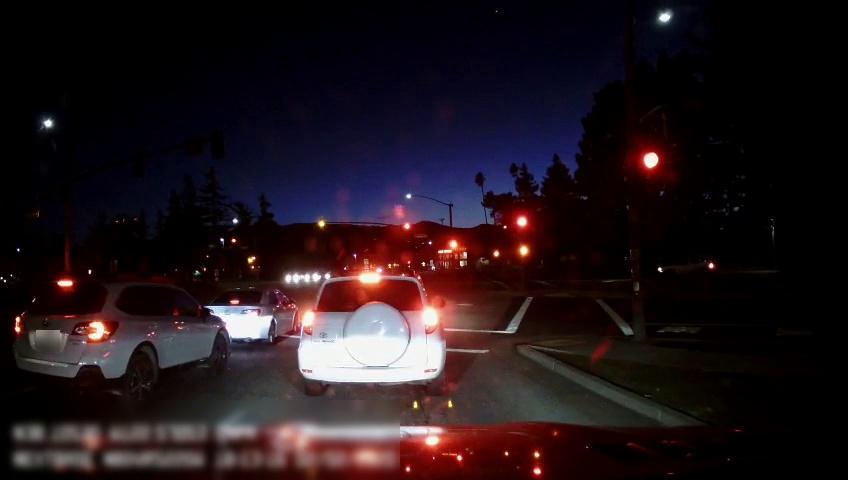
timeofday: Night
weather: Other
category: Drivable Space
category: Vehicles | SUV
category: Vehicles | SUV
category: Vehicles | Car
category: Vehicles | SUV
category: Vehicles | SUV
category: Vehicles | SUV
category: Lanes | Current Lane
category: Lanes | Alternate Lane
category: Lanes | Alternate Lane
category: Lanes | Alternate Lane
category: Traffic | Lights
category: Traffic | Lights
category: Traffic | Lights
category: Traffic | Lights
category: Traffic | Lights
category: Traffic | Lights
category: Traffic | Lights
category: Traffic | Lights
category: Traffic | Lights
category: Traffic | Lights
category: Traffic | Lights